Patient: sex F, age 57
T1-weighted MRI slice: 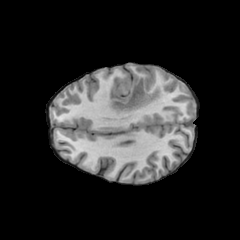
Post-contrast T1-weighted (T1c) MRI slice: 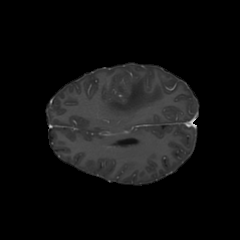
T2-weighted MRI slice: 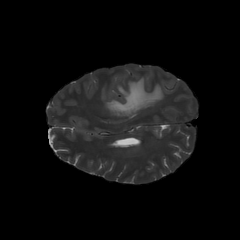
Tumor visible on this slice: yes
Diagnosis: Glioblastoma, IDH-wildtype
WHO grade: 4